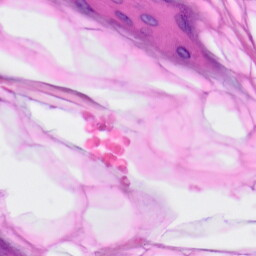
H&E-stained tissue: Skin